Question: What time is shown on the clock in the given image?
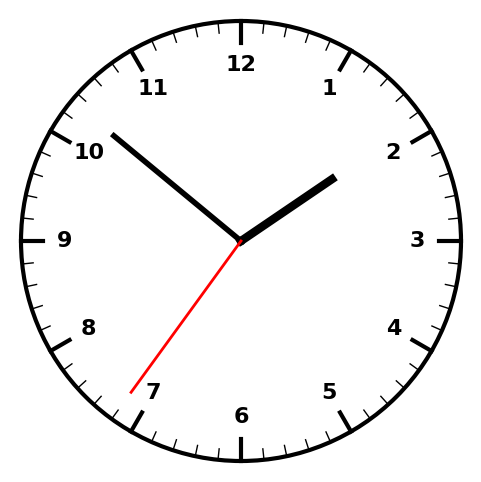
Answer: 01:51:36